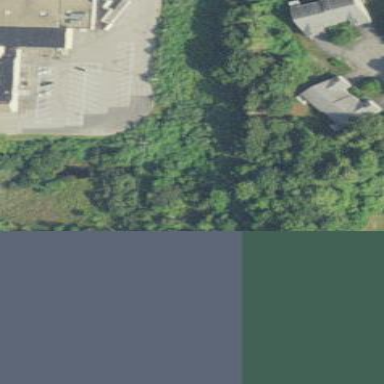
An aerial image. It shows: Mixed woodland with various types of leaves.